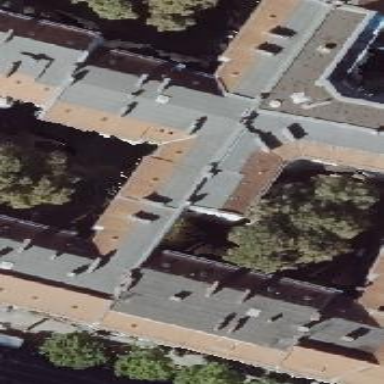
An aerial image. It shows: Residential building with unique quadruple saltbox roof shape.